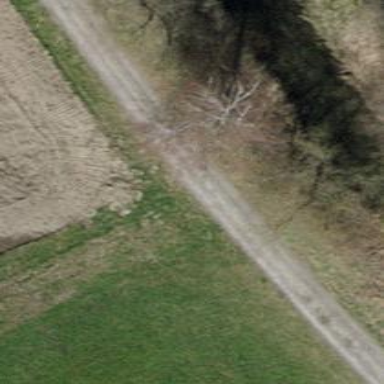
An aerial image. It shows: Track with grade2 pebblestone surface.